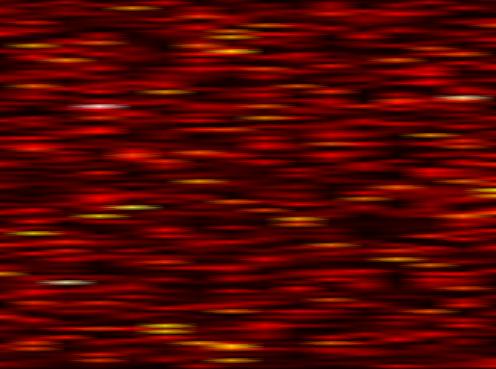
Label: FBMC